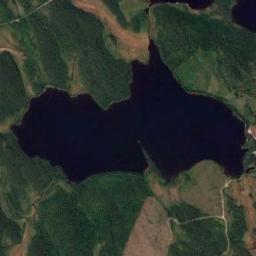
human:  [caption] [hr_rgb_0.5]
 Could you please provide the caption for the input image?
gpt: An irregularly shaped blue lake surrounded by forest .

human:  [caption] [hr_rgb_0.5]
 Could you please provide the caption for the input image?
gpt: The lake in the picture is very small .

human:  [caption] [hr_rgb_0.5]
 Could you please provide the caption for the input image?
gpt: There are many trees around the lake .

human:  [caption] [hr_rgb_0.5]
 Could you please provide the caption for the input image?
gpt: The lake lies in the dense forest and the water is dark blue .

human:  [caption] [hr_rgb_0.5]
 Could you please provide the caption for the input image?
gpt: There are green forests and some brown bare land around the lake .